Brain MRI, t1w sequence, axial 2D slice.
Patient: age 29, sex M, weight 78 kg, height 1.78 m
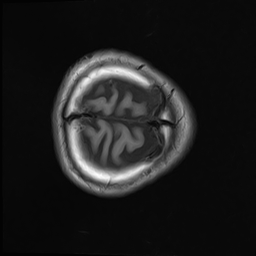